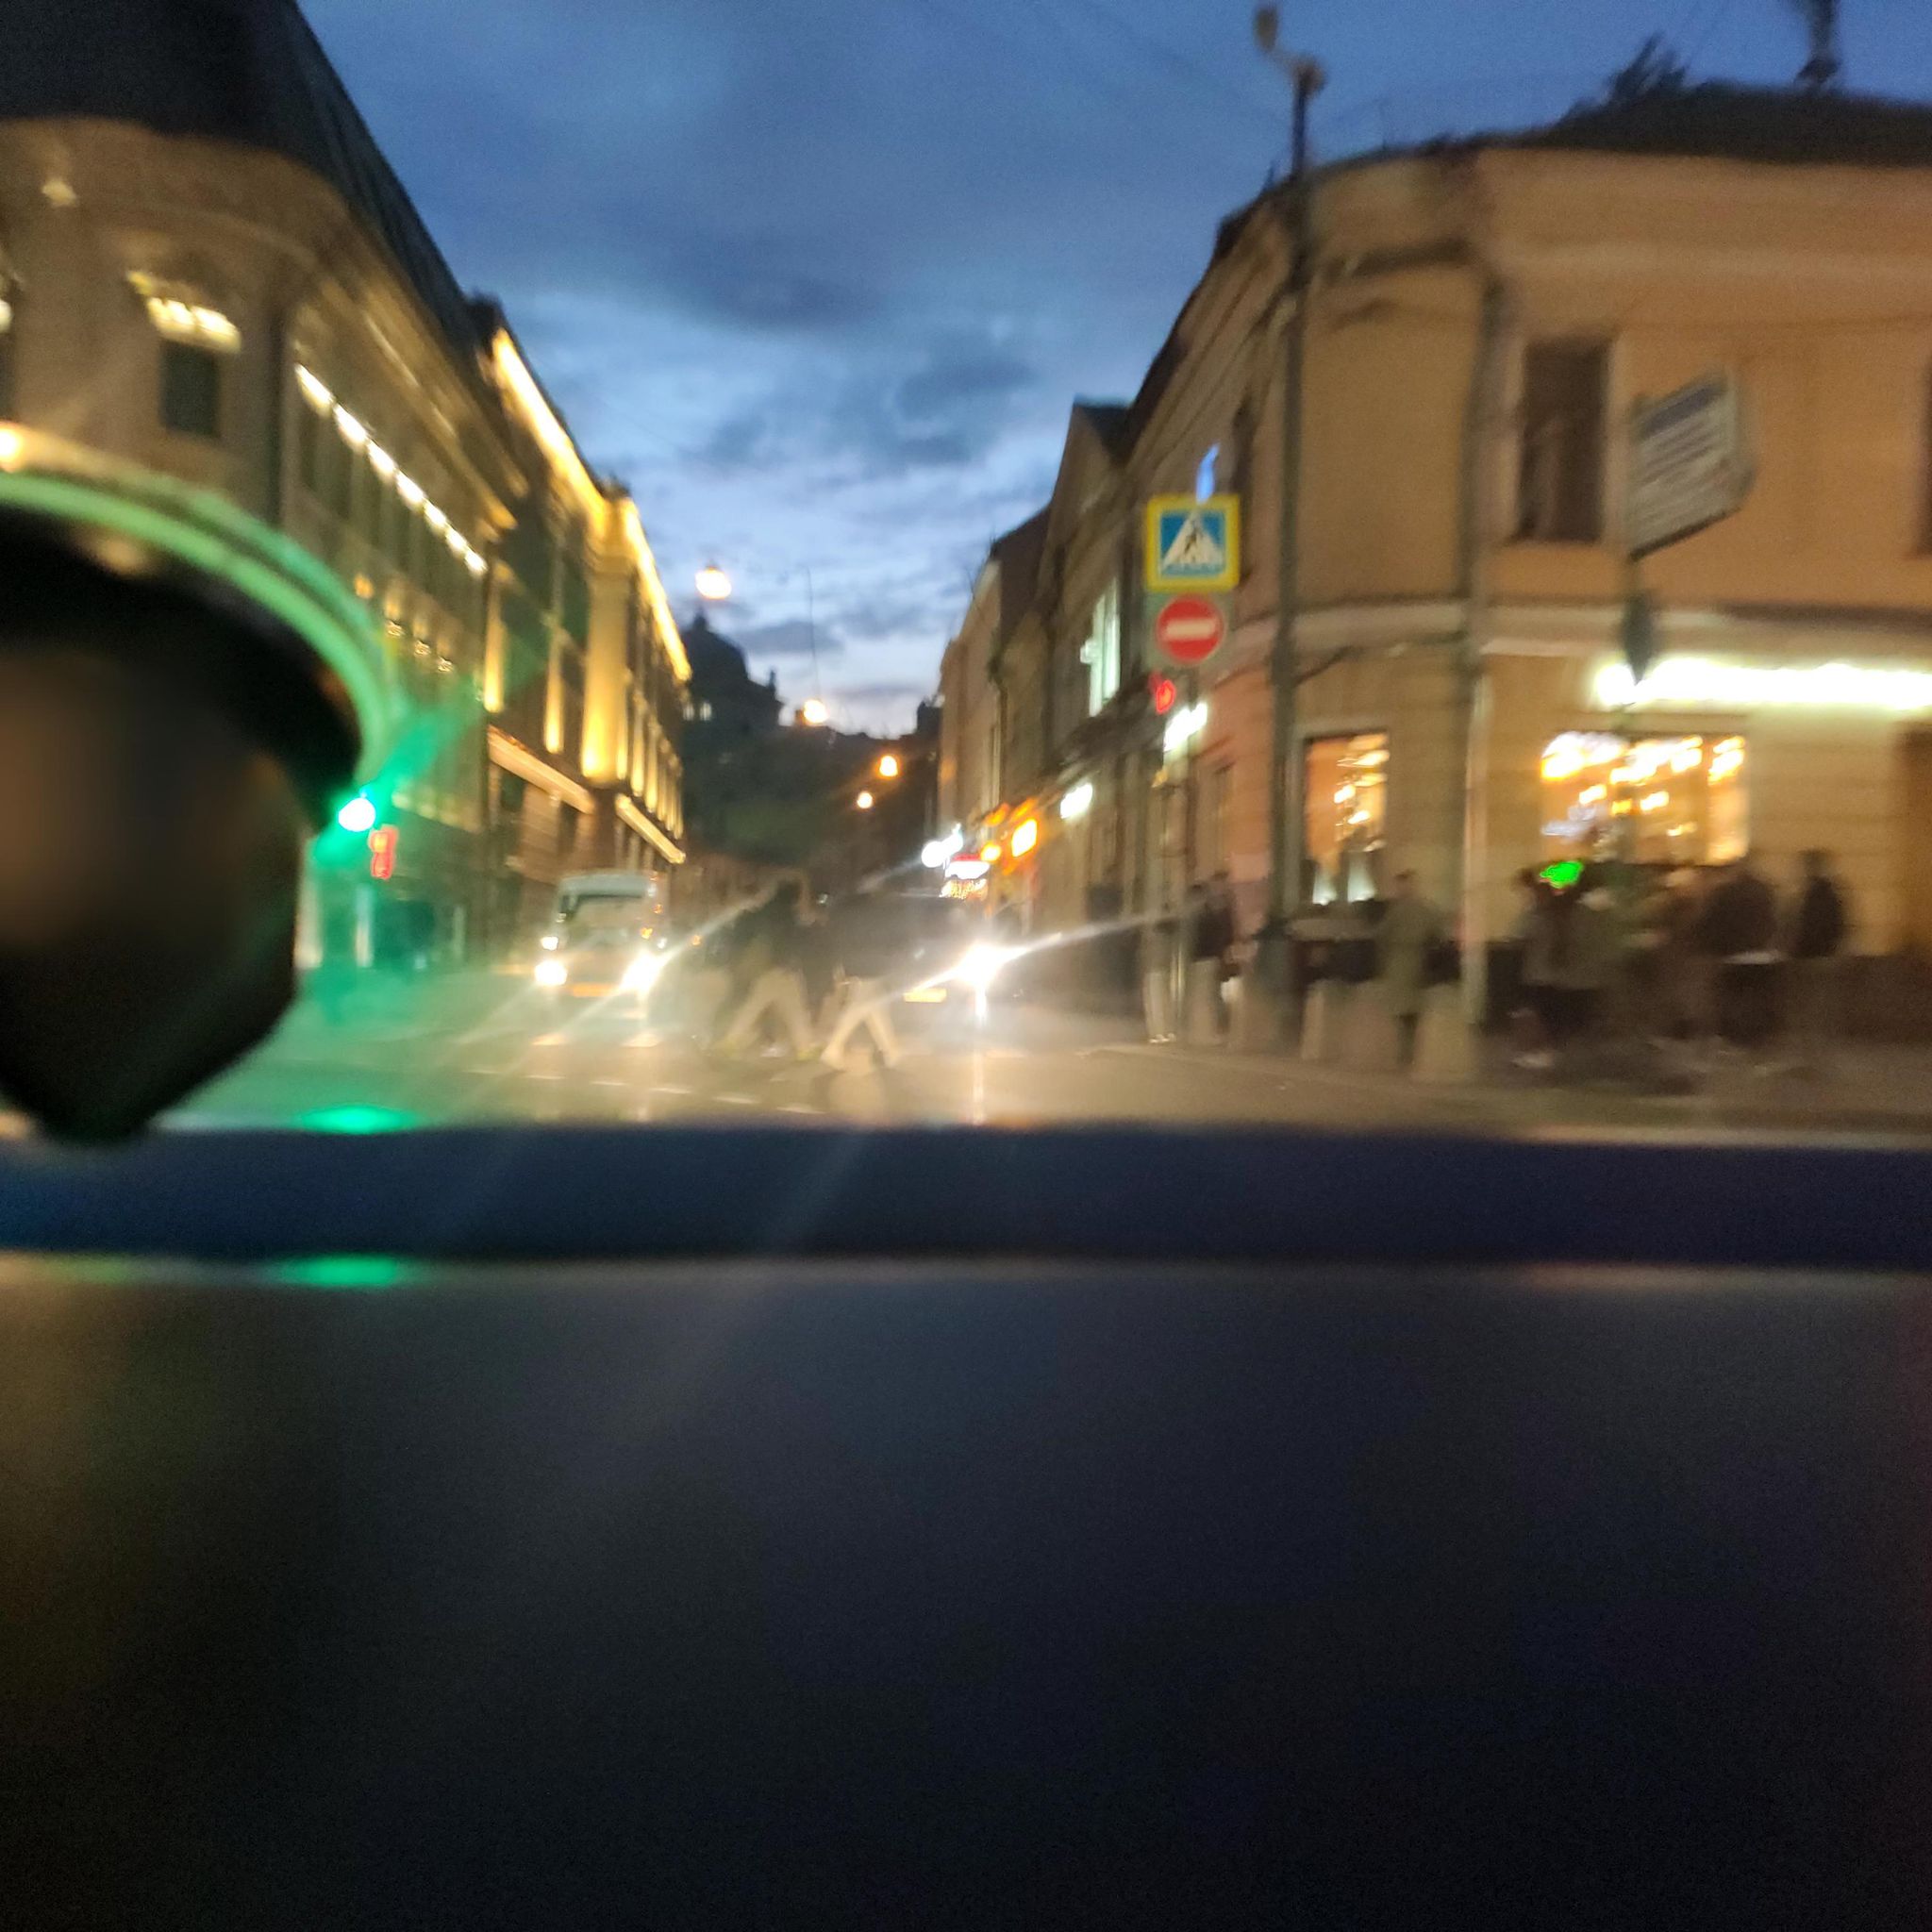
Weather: snowy
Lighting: dusk/dawn
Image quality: slightly poor
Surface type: driving surface
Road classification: footway
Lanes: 2
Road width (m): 1.4
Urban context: urban centre
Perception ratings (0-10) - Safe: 0.45, Lively: 8.22, Beautiful: 2.59, Boring: 1.71, Depressing: 2.66, Wealthy: 5.28